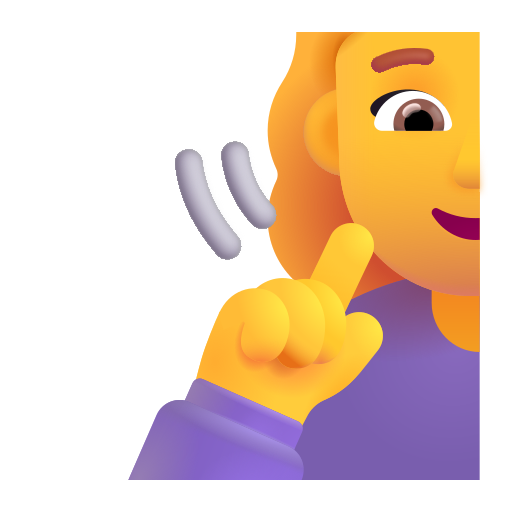
man deaf color default